Question: I want to make a layout with two componenents in a vertical row.
The first component is an instance of my own class, ImagePanel, that extends Panel and shows an image, and I want it to take up the exact space that it needs to show the entire image. The remaining space should then be filled by the other component (in this case another Panel with a GridLayout). See the picture.

In Android you can do this by using the weight property, but I have not been able to find anything like that in Java, and I can't see that any of the standard layout managers in Java would be suitable for this.
I tried putting the ImagePanel in BorderLayout.NORTH and the other panel in BorderLayout.CERNTER, but the second panel was then overlapping the image, so that didn't work.
I also thougth about using a GridLayout but the grid would not care about the size of the image, so I don't think that would work either.
Any help is appreciated.
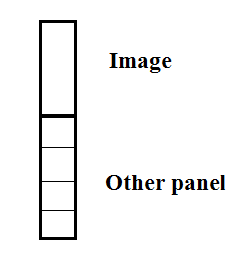
Answer: A BorderLayout should work, provided the image panel's 'getPreferredSize()' returns the correct dimension (i.e. the dimension of the image it displays).
Using a simple JLabel containing an ImageIcon and no text instead of your custom ImagePanel would do that for you.